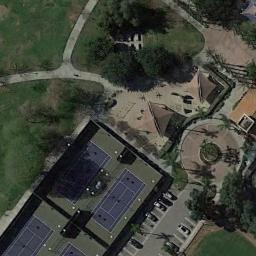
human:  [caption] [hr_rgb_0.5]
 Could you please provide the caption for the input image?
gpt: Neatly arranged tennis court next to the lawn and parking lot, With several trees nearby .

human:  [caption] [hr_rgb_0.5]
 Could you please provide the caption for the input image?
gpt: There are three tennis courts and four swimming pools .

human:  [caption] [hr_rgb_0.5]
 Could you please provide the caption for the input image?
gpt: There are many cars in the parking lot next to the tennis courts .

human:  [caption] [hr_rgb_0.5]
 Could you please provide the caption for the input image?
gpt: The tennis court is on the grass next to some trees and parking lot .

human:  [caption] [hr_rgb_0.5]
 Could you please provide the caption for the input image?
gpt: The tennis courts are beside a green meadow .